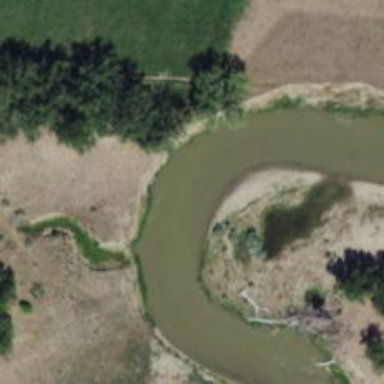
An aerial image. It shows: Beautiful view of river.